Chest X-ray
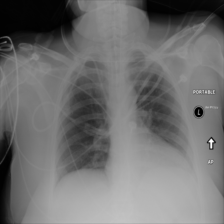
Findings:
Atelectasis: negative
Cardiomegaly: negative
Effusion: negative
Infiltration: negative
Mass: negative
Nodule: negative
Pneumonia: negative
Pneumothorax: negative
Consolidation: negative
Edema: negative
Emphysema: negative
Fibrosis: negative
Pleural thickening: negative
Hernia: negative